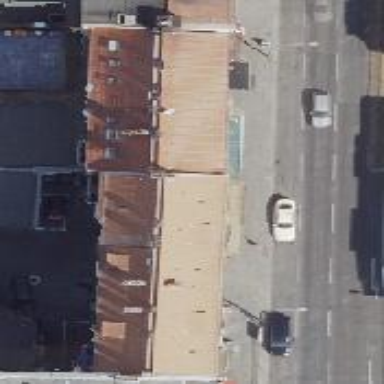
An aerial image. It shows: Clothing store.